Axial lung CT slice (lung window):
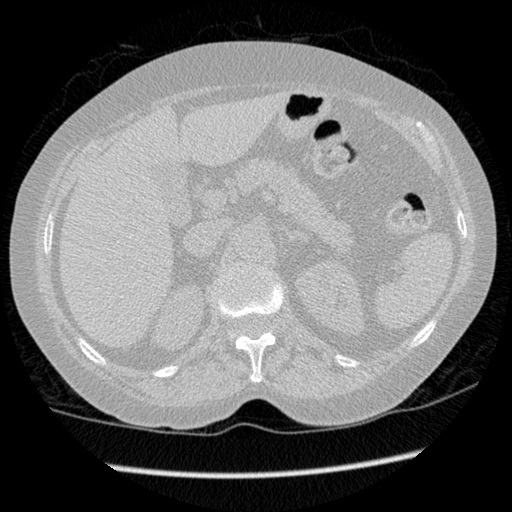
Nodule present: no